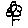
Label: flower